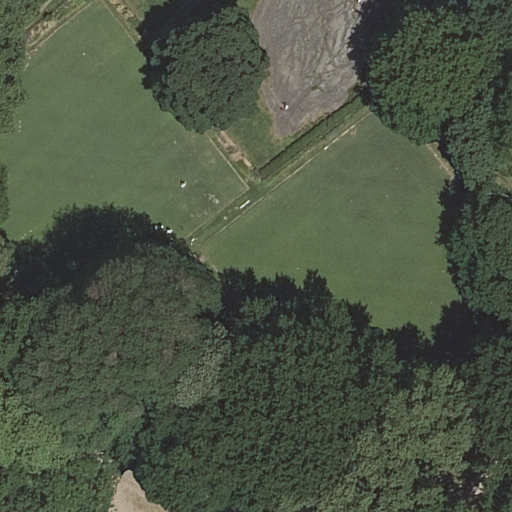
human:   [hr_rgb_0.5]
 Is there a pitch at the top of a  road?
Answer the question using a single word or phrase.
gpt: yes

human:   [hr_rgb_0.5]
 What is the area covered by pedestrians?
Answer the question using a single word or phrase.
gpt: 240m2

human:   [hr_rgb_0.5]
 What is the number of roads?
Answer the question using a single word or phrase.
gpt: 6

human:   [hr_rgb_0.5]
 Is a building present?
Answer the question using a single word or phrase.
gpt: no

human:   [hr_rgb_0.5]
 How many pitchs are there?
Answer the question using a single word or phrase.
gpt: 2

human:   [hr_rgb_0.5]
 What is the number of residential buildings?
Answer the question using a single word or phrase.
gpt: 0

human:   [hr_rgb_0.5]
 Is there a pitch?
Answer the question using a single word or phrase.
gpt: yes

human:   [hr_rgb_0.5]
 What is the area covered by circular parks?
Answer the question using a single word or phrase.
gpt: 0m2

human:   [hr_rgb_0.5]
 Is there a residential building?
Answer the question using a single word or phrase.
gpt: no

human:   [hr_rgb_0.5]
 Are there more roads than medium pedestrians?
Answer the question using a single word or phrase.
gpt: yes

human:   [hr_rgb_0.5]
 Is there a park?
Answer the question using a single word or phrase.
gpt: yes

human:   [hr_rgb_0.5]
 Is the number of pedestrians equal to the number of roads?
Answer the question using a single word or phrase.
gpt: no

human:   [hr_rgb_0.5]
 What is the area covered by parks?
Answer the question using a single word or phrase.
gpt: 10627m2

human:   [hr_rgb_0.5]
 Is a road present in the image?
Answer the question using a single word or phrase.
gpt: yes

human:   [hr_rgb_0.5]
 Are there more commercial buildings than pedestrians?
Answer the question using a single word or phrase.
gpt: no

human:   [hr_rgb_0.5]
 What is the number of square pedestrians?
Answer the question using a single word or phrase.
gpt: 0

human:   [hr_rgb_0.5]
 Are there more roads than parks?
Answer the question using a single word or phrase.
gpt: yes

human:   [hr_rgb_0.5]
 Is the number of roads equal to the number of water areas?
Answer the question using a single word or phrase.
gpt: no

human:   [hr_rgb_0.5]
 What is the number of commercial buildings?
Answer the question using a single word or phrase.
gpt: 0

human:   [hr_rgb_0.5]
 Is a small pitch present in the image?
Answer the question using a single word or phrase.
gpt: yes

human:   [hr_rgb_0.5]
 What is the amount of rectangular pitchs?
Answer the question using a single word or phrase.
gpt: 2

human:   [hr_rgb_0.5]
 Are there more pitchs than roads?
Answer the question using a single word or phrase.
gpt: no

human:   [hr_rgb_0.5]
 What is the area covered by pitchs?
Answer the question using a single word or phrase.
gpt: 2325m2

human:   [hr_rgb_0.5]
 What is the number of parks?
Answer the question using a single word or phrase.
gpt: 1

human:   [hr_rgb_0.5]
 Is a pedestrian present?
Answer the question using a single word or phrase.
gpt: yes

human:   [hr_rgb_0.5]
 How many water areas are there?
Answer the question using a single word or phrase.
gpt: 0

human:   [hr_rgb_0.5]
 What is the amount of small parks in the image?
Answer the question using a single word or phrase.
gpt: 0

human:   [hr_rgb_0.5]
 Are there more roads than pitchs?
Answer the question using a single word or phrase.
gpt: yes

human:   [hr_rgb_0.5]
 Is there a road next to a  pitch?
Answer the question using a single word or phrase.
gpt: yes

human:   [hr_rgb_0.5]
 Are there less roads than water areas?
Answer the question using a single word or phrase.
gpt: no

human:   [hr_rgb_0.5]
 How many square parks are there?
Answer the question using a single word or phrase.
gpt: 0

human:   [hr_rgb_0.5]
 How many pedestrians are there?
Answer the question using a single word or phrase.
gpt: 1

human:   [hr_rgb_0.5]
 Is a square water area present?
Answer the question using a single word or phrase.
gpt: no

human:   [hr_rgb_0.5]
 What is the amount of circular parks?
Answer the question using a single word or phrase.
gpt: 0

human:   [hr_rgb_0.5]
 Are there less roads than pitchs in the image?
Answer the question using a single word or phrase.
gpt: no

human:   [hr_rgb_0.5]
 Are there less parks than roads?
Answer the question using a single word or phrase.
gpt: yes

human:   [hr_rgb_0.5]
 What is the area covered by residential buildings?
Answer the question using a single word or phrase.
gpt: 0m2

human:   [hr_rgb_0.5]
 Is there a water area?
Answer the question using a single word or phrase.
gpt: no

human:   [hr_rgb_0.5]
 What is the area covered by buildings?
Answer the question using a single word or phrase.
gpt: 0m2

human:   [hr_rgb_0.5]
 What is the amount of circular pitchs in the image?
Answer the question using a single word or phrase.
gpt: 0

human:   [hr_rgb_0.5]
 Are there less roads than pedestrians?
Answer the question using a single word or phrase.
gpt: no

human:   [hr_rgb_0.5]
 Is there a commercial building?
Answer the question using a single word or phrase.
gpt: no

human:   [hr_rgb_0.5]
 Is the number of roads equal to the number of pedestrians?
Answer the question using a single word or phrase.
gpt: no

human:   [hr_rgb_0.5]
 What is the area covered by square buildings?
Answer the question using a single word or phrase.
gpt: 0m2

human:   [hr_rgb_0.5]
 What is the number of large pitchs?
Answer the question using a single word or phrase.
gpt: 1

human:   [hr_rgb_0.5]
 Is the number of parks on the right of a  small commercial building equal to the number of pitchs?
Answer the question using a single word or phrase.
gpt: no

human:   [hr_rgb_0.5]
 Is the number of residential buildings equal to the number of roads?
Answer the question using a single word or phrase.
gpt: no

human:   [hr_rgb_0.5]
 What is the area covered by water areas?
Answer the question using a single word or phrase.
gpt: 0m2

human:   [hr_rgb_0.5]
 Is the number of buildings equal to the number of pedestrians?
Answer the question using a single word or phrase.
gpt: no

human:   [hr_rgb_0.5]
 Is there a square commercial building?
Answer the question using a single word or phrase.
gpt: no

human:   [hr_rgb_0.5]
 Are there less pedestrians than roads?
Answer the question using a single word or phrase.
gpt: yes

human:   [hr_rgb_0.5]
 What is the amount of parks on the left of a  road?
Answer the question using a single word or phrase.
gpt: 0

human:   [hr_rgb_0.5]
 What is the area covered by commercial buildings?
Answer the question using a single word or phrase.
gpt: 0m2

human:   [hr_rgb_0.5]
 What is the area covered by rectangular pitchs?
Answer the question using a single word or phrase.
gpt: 2325m2

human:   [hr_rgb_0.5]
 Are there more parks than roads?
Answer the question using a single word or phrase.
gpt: no

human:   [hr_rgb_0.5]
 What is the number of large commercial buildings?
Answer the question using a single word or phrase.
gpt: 0

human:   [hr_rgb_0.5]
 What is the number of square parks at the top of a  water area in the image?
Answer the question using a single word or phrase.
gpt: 0

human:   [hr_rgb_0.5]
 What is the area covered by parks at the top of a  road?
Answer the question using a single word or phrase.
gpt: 10627m2

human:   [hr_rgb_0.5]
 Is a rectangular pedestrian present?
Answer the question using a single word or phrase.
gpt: no

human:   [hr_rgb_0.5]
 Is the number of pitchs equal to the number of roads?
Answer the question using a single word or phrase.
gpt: no

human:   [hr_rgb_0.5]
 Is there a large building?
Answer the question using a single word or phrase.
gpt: no

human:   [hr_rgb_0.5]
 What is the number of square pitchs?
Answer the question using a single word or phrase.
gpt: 0

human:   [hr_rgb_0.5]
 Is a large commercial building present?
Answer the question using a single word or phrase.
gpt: no

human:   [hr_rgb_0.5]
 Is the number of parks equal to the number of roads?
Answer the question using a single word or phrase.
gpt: no